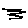
Label: zigzag